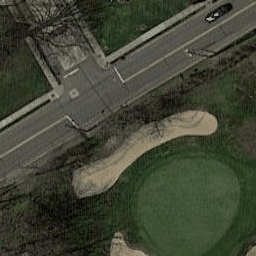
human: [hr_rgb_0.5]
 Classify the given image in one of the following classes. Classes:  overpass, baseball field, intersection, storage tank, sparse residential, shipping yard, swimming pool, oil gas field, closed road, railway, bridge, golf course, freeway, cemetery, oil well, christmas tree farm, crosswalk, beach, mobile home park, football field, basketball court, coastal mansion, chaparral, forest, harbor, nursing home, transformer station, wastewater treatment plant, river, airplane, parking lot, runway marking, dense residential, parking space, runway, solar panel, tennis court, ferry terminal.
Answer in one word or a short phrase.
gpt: golf course